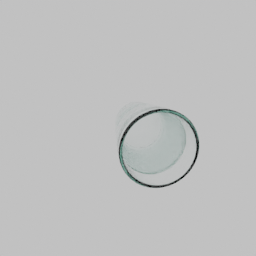
Label: tools